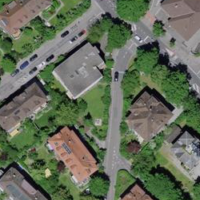
EUNIS habitat code: 55
Species observed at this site:
Lysimachia punctata
Symphoricarpos albus